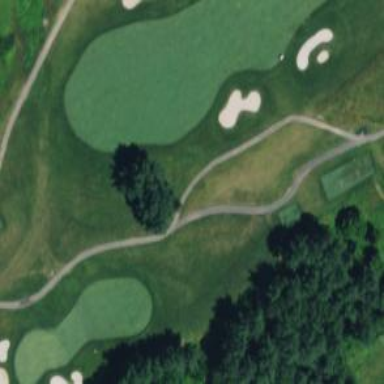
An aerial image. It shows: Path for both road and golf.